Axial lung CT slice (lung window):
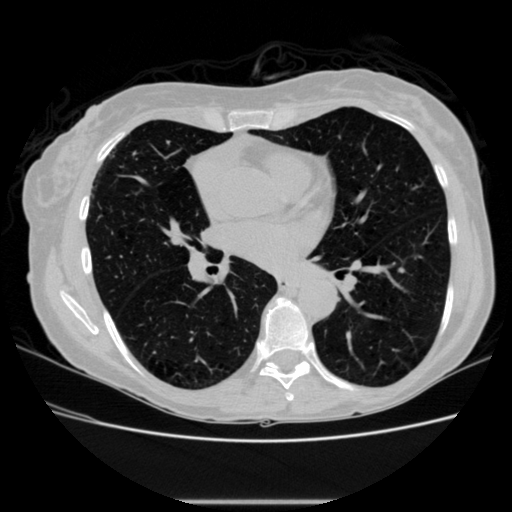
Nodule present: no